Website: bh-photo
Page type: gifting
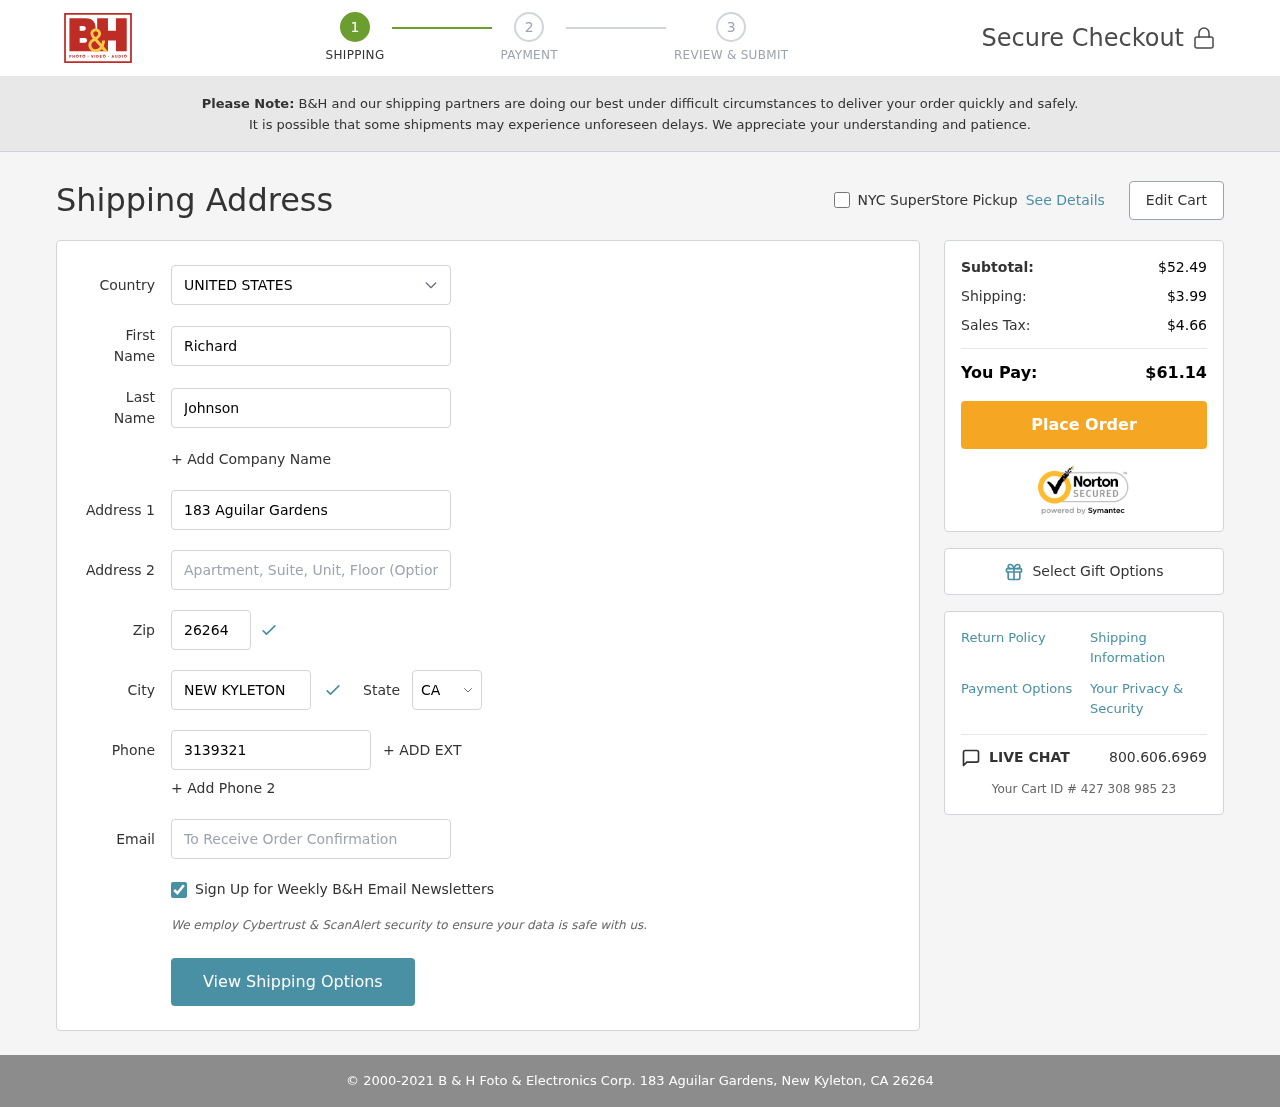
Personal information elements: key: PII_CITY
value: New Kyleton
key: PII_COUNTRY
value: United States
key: PII_EMAIL
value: richard.johnson@yahoo.com
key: PII_FIRSTNAME
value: Richard
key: PII_LASTNAME
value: Johnson
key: PII_PHONE
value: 3139321755
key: PII_POSTCODE
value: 26264
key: PII_STATE_ABBR
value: CA
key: PII_STREET
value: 183 Aguilar Gardens
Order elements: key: ORDER_SUBTOTAL
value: $52.49
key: ORDER_SHIPPING_COST
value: $3.99
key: ORDER_TAX
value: $4.66
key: ORDER_TOTAL
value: $61.14
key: ORDER_ID
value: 427 308 985 23